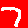
Digit: 7